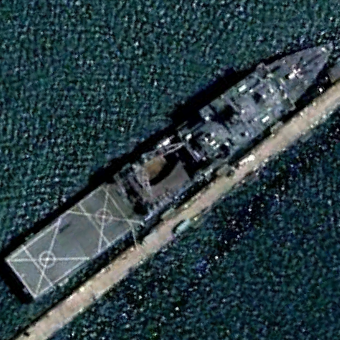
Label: combat